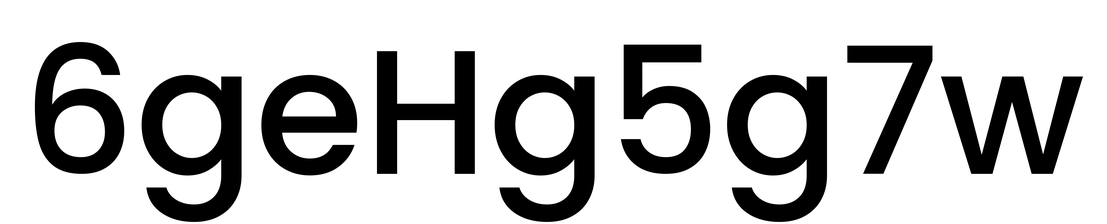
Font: Poppins-Medium